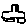
Label: car